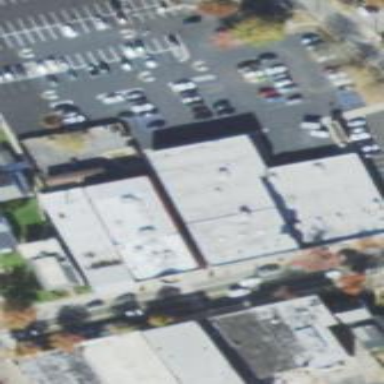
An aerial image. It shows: Commercial building.